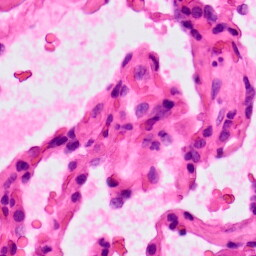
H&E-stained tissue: Lung